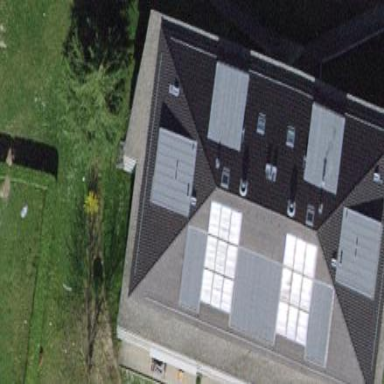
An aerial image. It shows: Hipped-roof building with apartments.